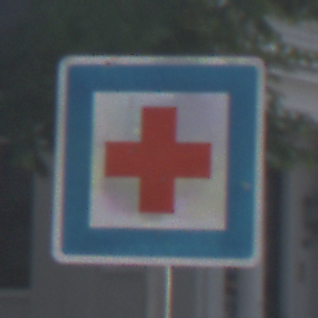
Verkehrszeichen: ErsteHilfe
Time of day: MorningAfternoon
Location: Outdoor (Urban)
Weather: PartlyCloudy
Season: NotSpecified
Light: Natural